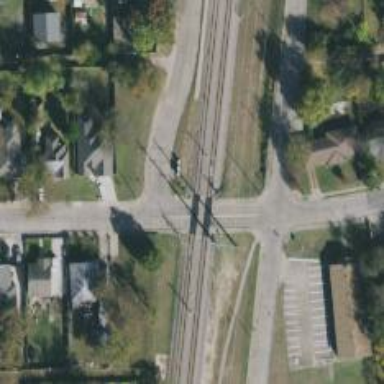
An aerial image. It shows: Crossing for the railway.